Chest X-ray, AP view. Patient: 35 years old, sex M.
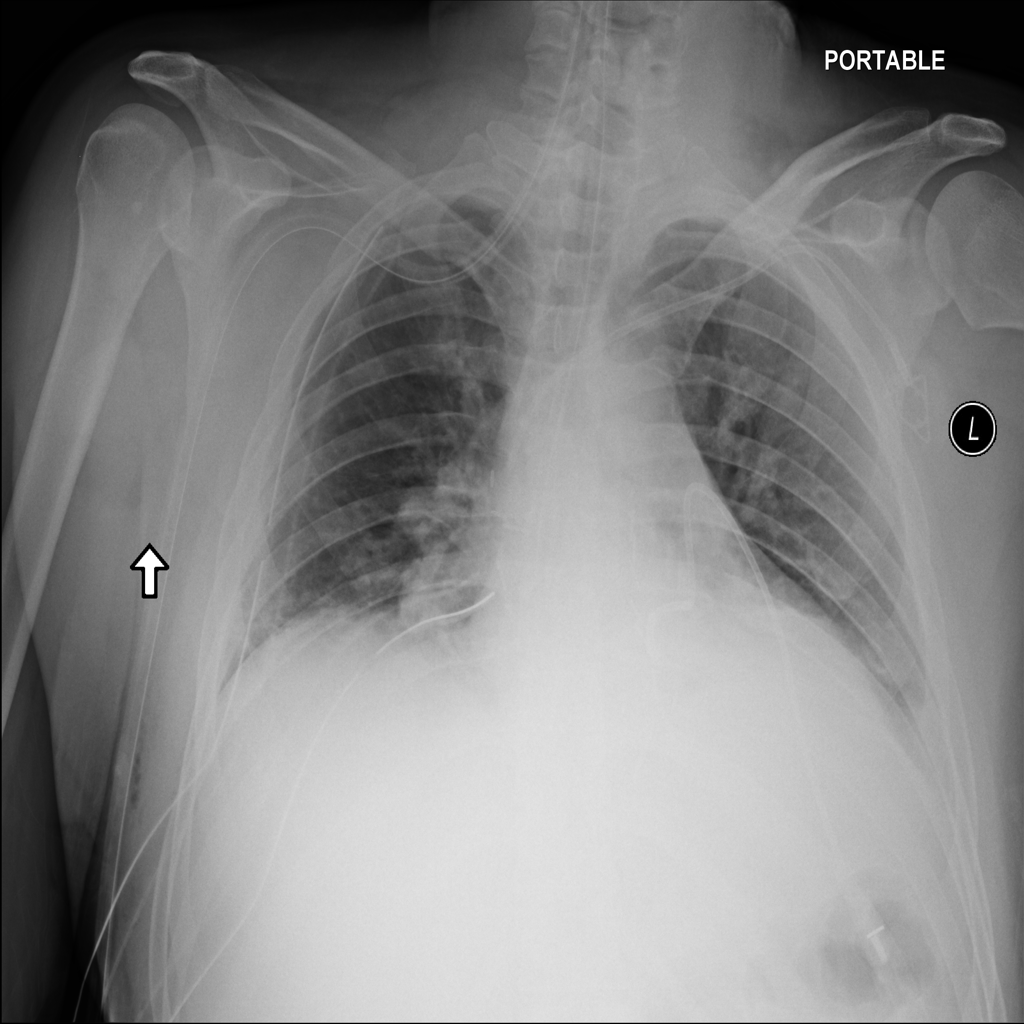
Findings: Atelectasis, Effusion